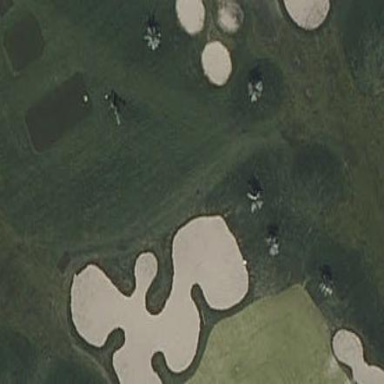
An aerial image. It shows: Golf bunker filled with natural sand.